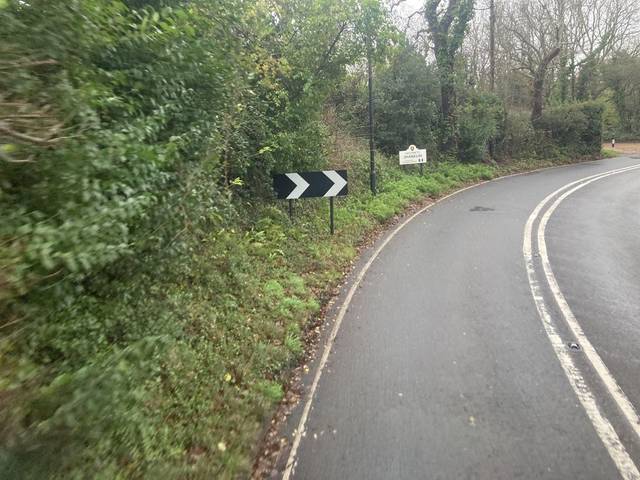
Region: United Kingdom
Coordinates: 50.63, -1.198